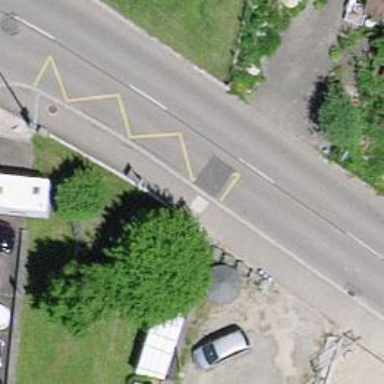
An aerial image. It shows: Bus stop equipped with public transport stop position.